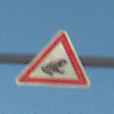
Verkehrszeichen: AmphibienwanderungLinks
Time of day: SunriseSunset
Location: Outdoor (Beach)
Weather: Clear
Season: NotSpecified
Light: Natural